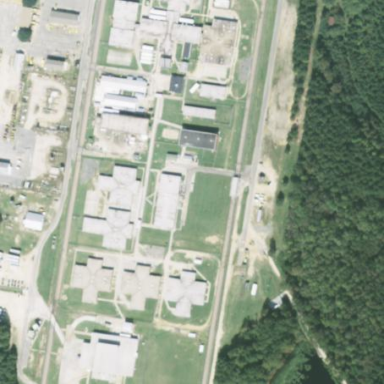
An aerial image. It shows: Prison.